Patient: sex M, age 48
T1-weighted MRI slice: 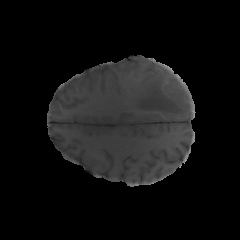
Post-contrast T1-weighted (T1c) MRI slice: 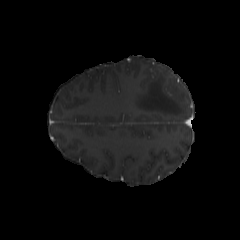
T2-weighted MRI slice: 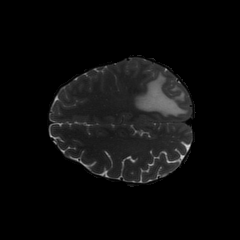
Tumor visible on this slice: yes
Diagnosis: Glioblastoma, IDH-wildtype
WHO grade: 4